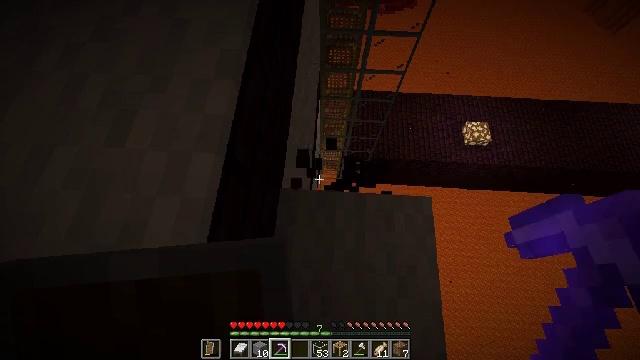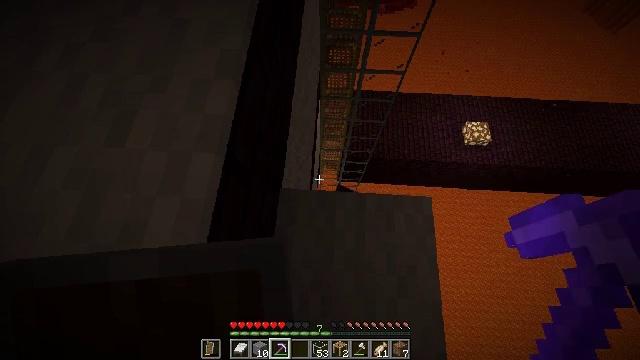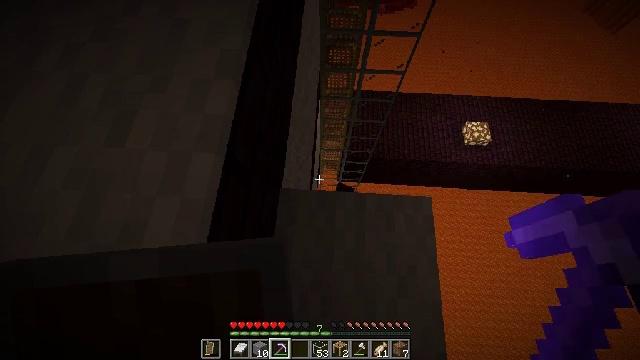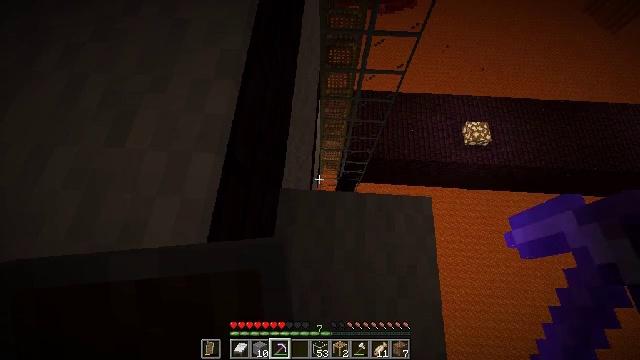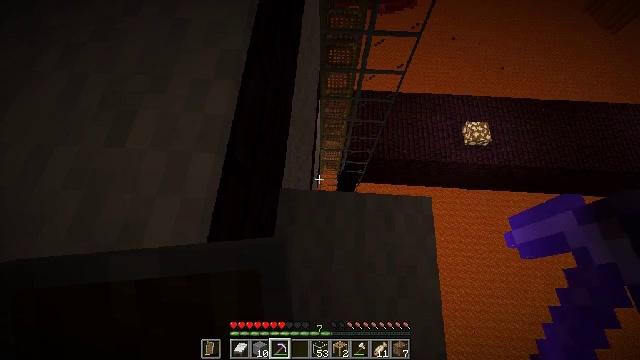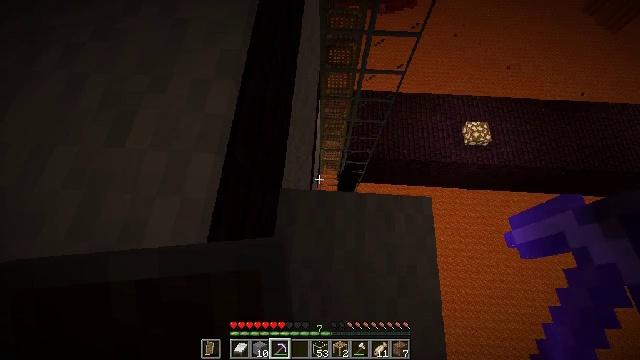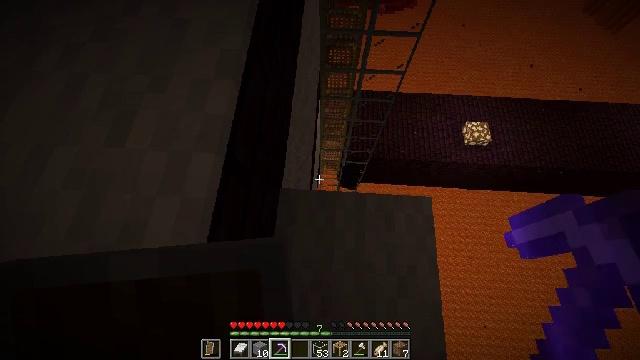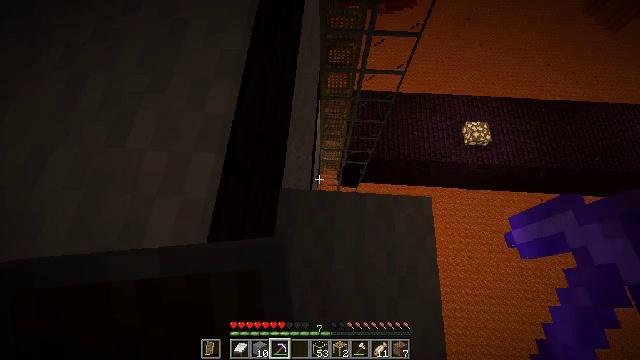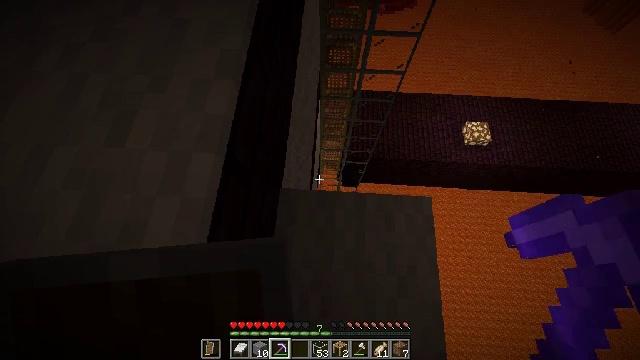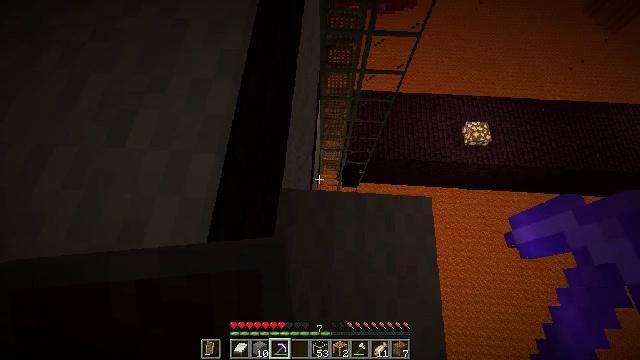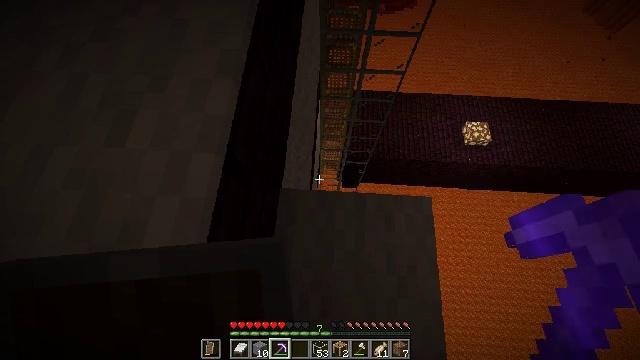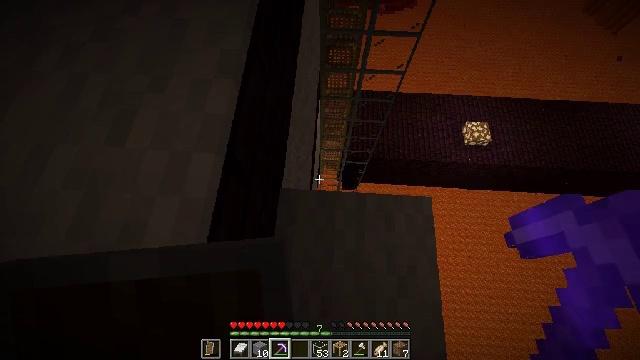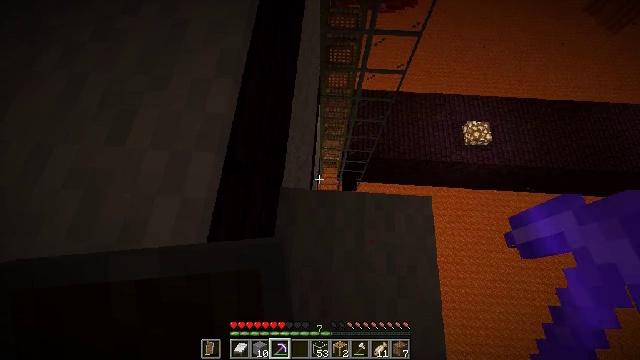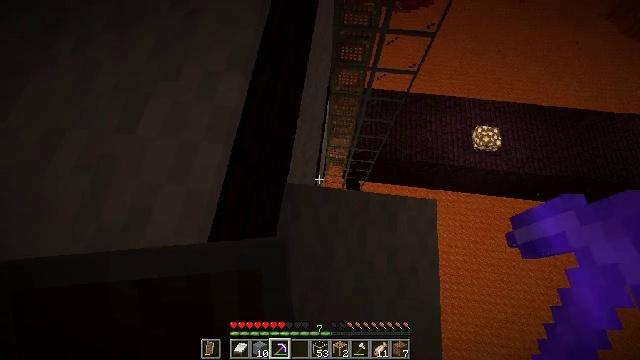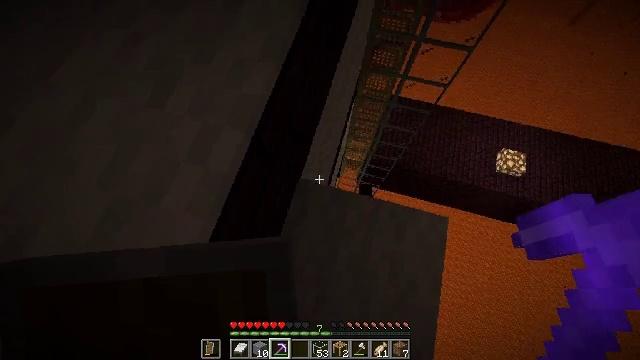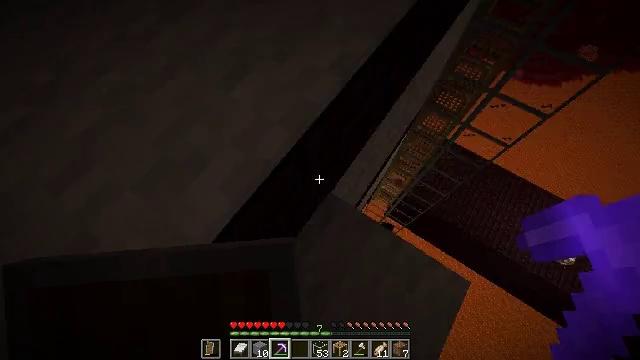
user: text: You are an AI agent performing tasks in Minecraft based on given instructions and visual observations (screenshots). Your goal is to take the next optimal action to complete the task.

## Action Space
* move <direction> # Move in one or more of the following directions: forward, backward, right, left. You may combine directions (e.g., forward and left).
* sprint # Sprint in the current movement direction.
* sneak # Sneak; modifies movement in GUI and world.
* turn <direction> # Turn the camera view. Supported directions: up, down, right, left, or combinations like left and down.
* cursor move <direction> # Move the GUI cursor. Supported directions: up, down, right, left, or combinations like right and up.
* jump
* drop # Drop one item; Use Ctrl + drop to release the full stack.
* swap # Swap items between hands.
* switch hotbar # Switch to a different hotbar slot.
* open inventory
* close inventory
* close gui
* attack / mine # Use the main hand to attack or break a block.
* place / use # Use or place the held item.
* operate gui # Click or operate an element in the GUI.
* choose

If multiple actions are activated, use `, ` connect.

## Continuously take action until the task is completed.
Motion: motion action
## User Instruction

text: Collect the white carpet by hitting it.
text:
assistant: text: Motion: attack / mine
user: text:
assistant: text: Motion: attack / mine
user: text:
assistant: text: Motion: attack / mine
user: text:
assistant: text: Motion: attack / mine
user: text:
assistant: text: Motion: no_op
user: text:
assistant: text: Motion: no_op
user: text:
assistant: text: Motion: no_op
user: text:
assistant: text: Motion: no_op
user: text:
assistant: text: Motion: no_op
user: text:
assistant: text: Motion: no_op
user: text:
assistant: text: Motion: no_op
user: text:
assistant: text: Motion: no_op
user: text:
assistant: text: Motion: turn left
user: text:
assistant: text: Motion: turn left
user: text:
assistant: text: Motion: turn left and up
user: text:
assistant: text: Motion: turn left and up
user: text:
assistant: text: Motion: turn left and up
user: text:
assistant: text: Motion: turn left and up
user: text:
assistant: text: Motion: no_op
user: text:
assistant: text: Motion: no_op
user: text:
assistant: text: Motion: sneak
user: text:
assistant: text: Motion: sneak, turn right
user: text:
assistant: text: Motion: sneak, turn right and down
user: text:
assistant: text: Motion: sneak, turn right and down
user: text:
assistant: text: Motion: sneak, turn right and down
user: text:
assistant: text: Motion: sneak, turn down
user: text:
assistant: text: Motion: sneak, turn down
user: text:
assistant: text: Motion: sneak, turn down
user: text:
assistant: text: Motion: sneak
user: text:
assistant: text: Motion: move right, sneak